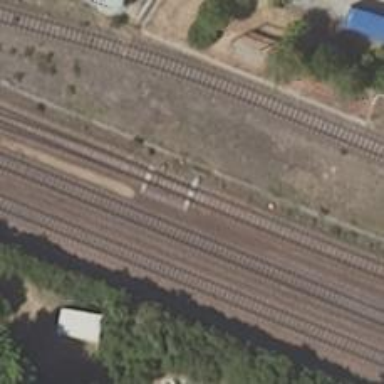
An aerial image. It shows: Railway switch with the turnout on the left side.